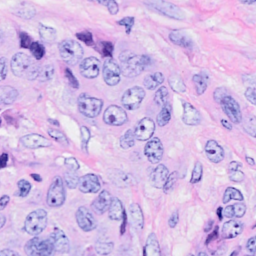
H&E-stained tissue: Breast